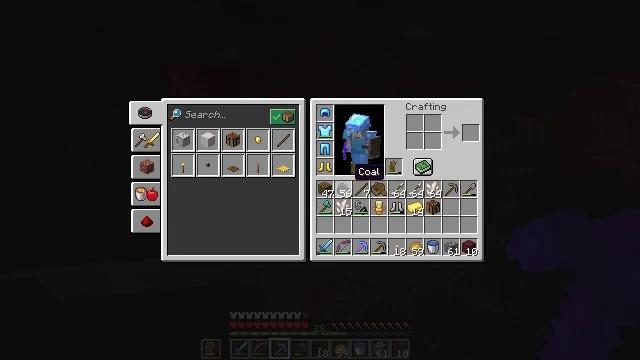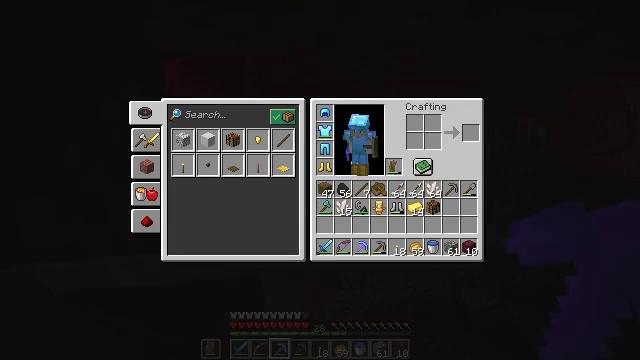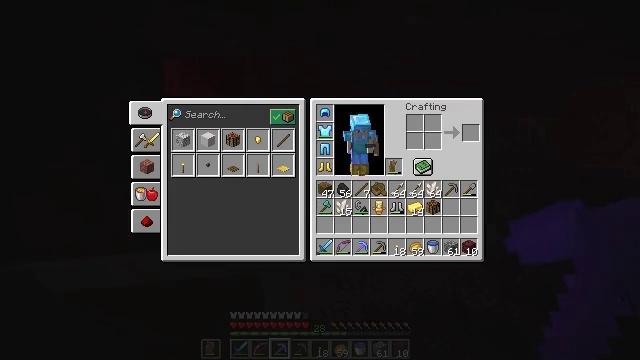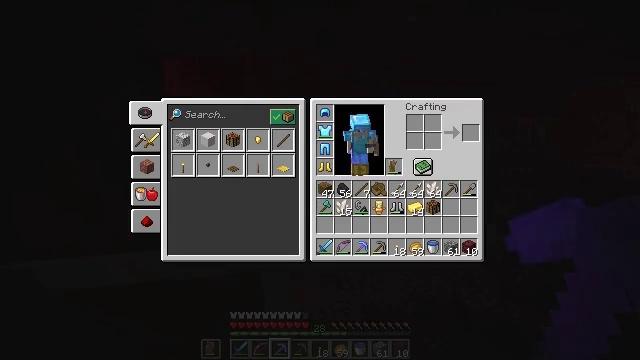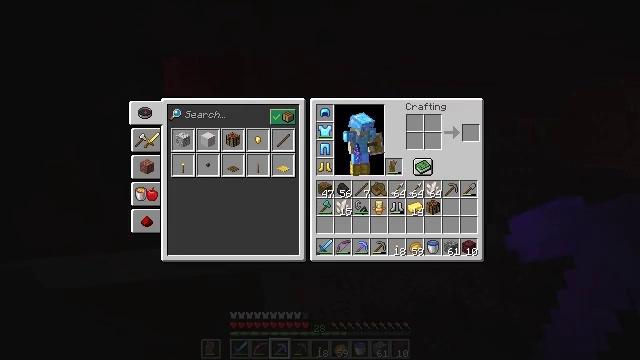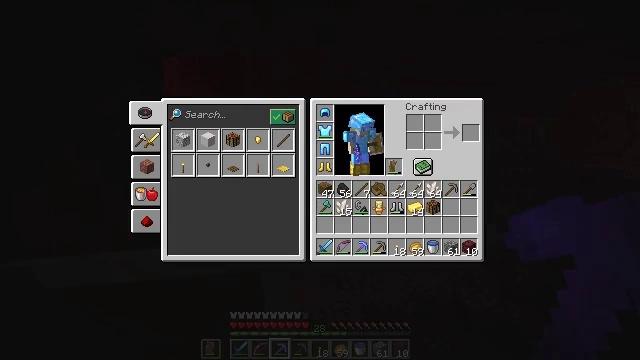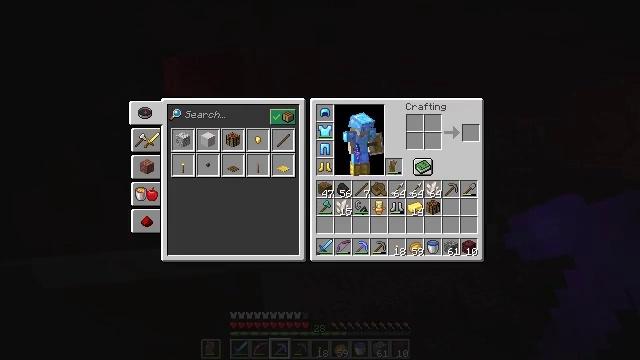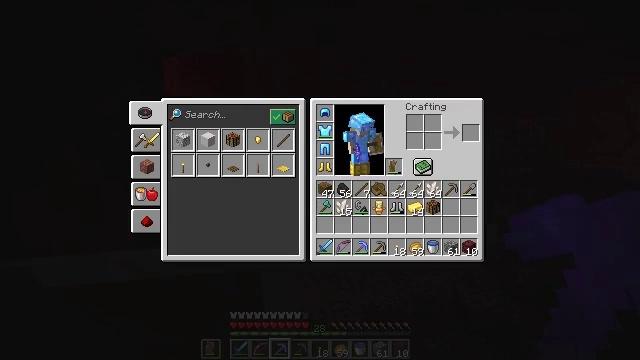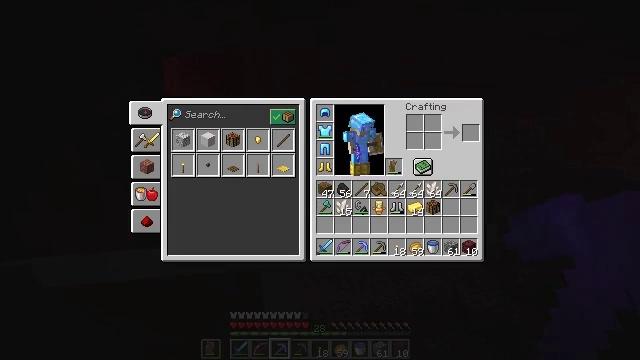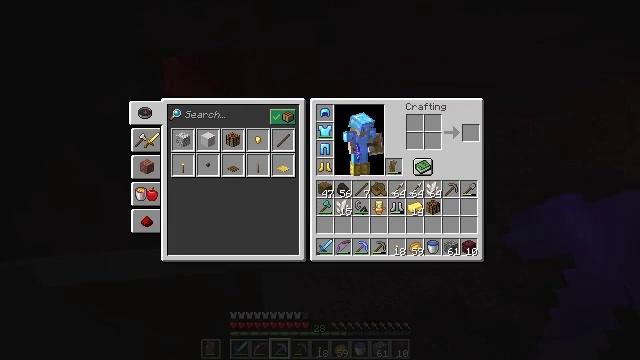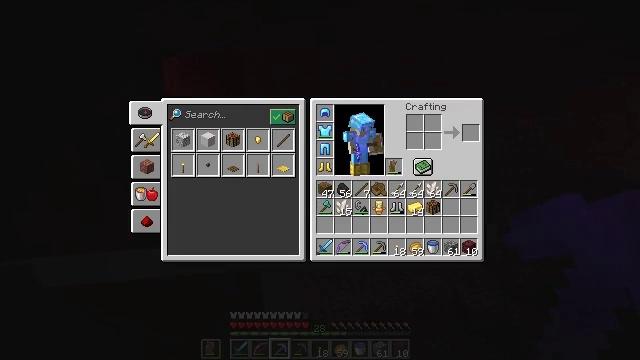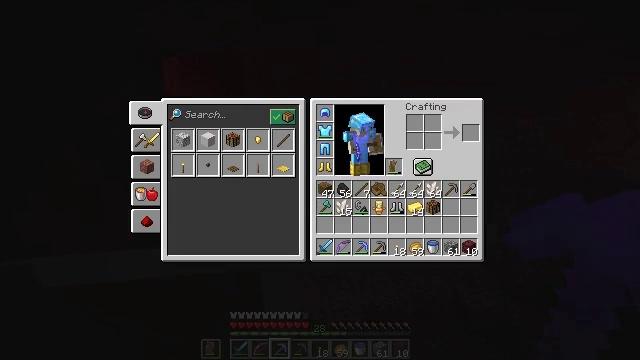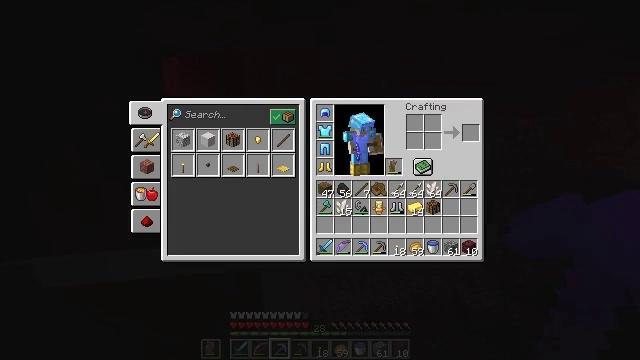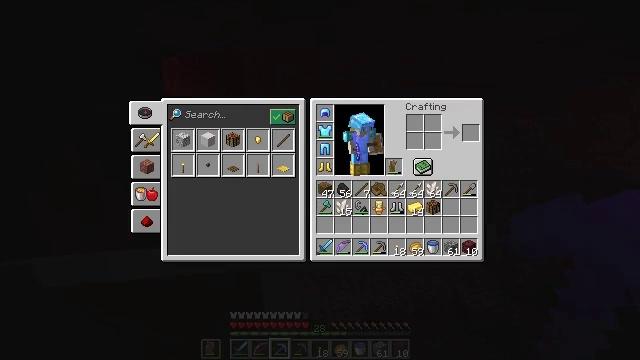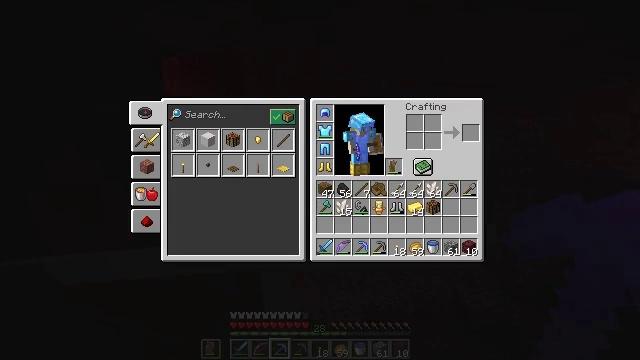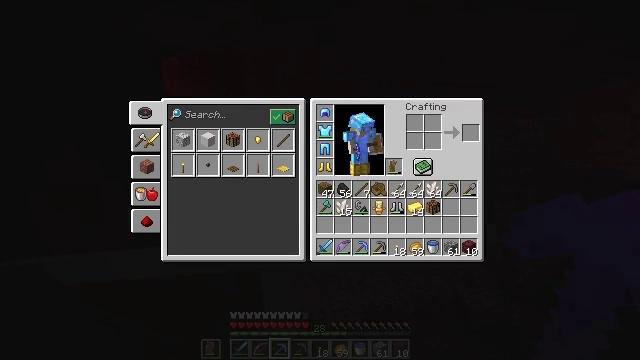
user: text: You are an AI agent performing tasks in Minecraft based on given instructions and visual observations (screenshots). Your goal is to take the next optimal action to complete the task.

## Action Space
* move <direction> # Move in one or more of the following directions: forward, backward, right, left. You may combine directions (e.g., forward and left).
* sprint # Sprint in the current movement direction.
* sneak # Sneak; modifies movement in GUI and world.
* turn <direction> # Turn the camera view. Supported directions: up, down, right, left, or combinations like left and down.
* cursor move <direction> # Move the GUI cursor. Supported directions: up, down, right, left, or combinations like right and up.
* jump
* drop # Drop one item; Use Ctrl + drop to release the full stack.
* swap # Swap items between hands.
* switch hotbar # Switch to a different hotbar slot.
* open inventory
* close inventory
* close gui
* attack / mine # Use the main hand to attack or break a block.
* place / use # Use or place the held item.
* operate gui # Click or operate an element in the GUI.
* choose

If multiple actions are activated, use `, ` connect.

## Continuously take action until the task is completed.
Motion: motion action
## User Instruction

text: Break the glowing shroomlight.
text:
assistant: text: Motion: cursor move right
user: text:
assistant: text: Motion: no_op
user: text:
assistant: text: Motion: cursor move right and up
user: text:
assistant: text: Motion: no_op
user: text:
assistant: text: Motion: no_op
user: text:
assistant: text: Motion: no_op
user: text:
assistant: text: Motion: no_op
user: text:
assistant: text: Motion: no_op
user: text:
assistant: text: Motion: no_op
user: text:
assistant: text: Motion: no_op
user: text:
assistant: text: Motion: no_op
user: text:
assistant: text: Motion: no_op
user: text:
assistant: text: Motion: no_op
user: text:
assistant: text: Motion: no_op
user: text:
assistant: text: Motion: no_op
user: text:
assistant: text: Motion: no_op
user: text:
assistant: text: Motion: no_op
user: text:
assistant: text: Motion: no_op
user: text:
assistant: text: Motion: no_op
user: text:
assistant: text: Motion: no_op
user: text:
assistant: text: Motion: no_op
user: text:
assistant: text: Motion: no_op
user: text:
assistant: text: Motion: no_op
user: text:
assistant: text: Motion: cursor move left and down
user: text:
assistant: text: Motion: turn right and up
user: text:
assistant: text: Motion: turn left and up
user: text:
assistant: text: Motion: turn down
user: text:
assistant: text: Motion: turn right and down
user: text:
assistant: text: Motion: turn right and down
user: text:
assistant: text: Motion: turn right